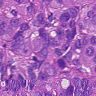
Metastatic tissue present: yes